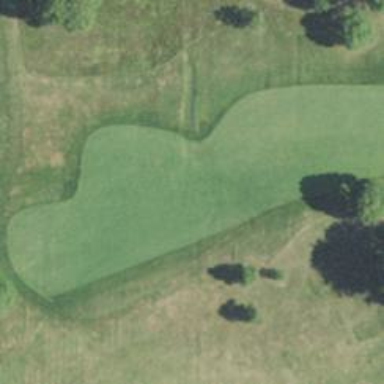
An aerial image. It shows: View of golf hole.